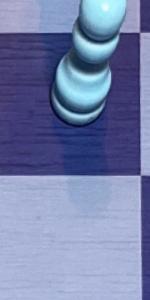
Label: Empty